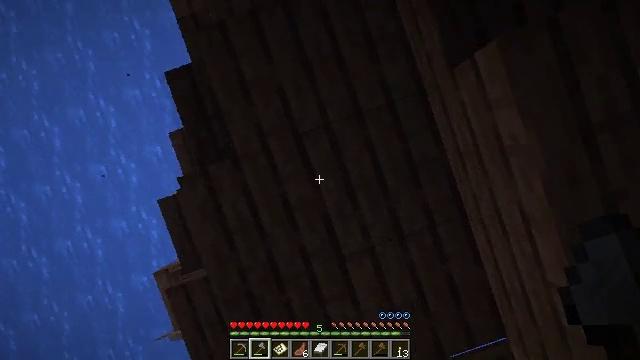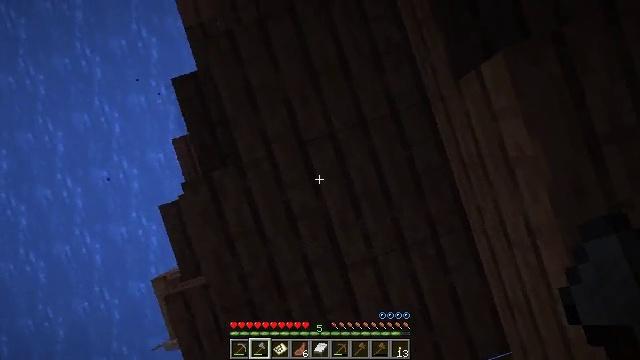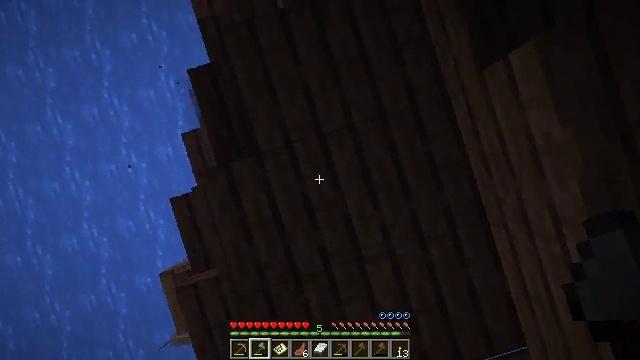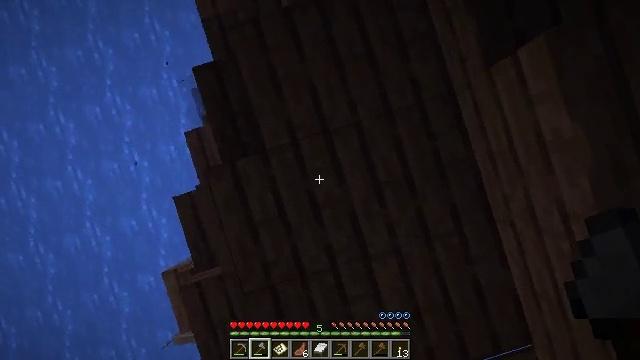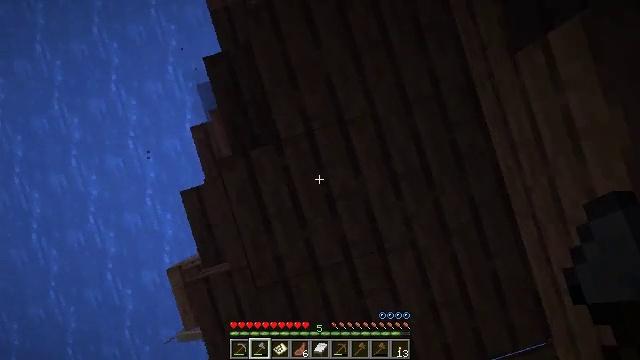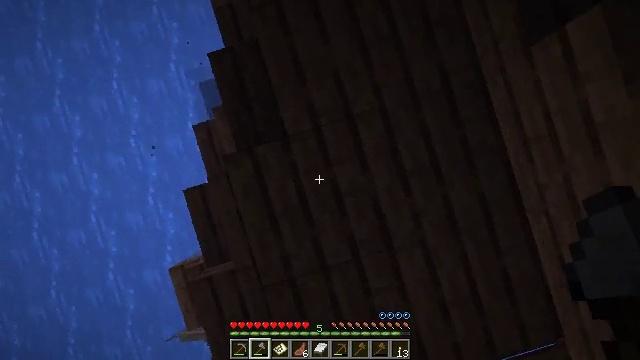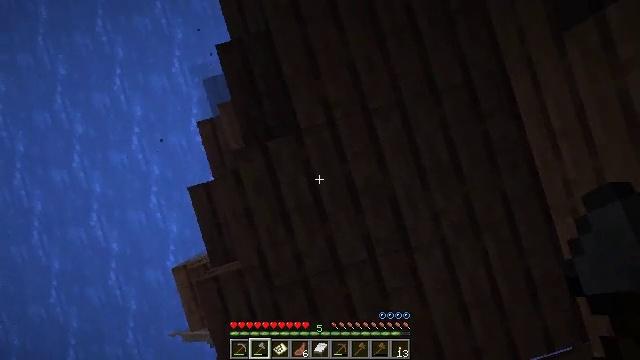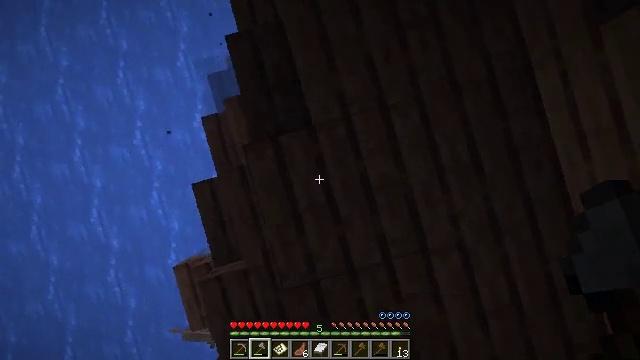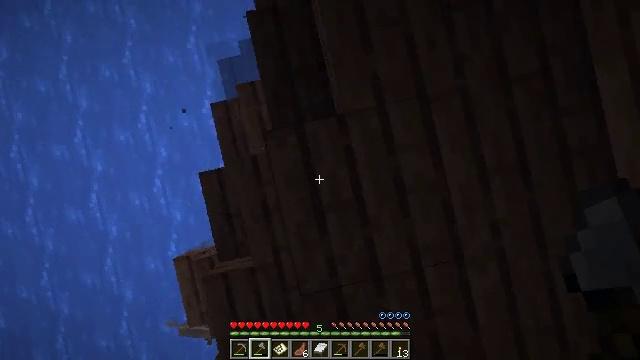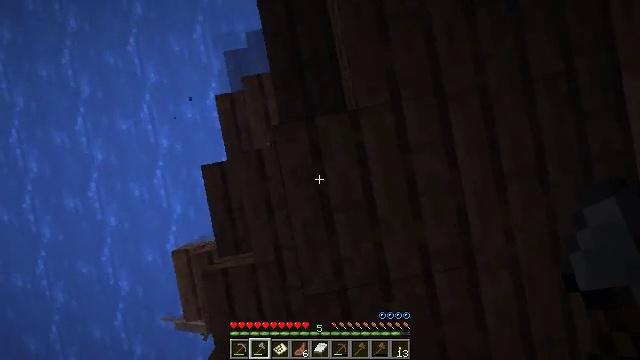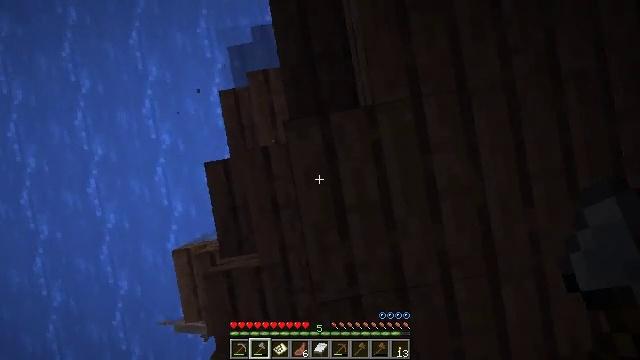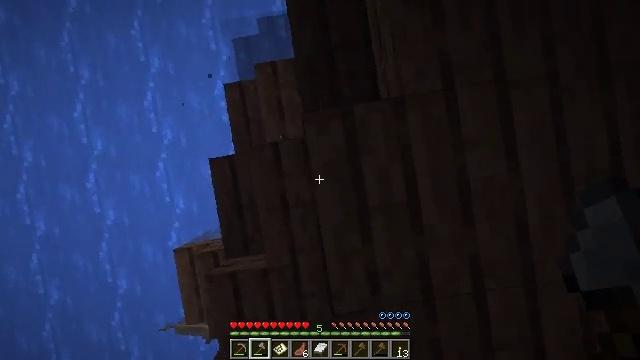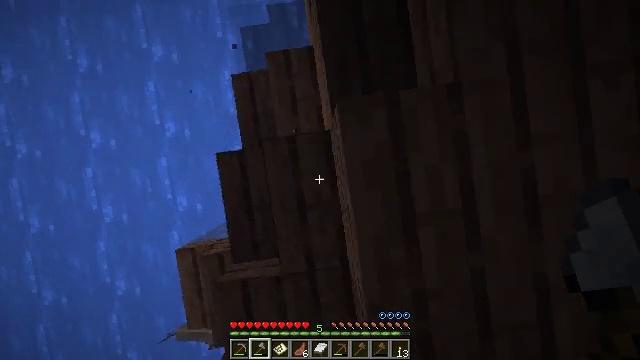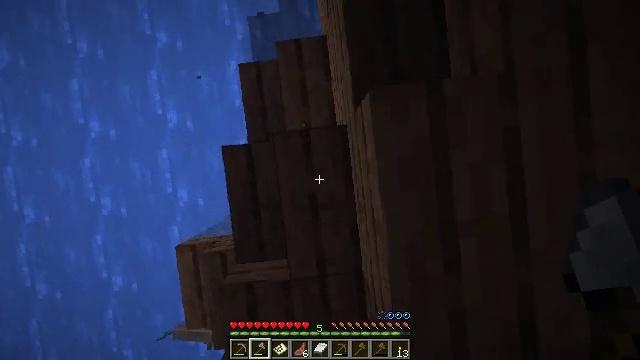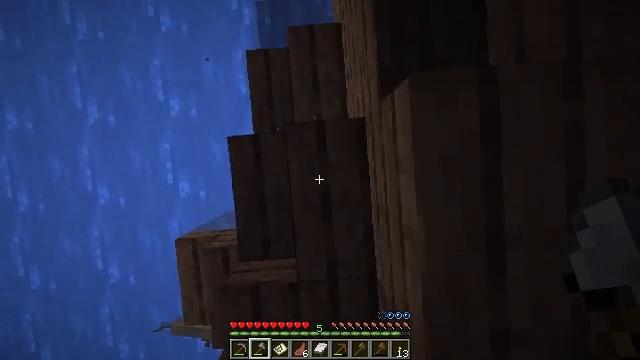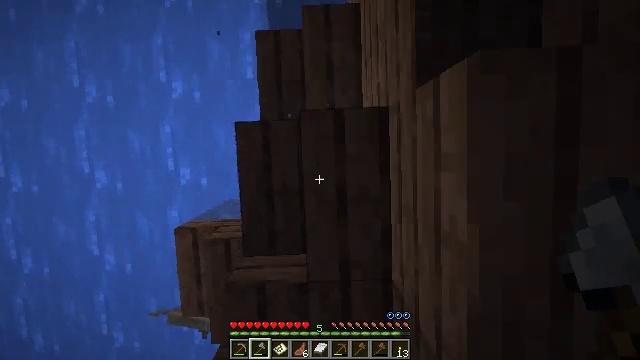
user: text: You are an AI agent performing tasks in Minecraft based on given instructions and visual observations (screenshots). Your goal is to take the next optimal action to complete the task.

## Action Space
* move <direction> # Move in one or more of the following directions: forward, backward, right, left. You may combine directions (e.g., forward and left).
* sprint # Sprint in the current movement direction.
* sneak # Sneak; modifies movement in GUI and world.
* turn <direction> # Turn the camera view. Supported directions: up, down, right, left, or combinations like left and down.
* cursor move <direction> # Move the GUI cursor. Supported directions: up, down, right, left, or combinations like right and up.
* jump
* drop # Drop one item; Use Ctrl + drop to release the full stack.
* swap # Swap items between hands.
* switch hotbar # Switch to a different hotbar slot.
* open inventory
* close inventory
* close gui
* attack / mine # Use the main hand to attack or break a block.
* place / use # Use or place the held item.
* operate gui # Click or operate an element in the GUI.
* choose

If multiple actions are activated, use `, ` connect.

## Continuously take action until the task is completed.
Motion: motion action
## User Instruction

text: Break the jungle planks to recycle them.
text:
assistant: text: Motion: move left, turn right and up
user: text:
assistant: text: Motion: move left
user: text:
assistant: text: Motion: move left, jump
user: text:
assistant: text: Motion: move left, jump
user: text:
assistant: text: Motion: move left, jump
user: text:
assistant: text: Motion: move left, jump
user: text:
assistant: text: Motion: move left, turn right, jump
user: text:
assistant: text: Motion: move left, turn right, jump
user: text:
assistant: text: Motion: move left, turn right, jump
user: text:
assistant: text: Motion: move left, jump
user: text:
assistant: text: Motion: move left, jump
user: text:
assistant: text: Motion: move left, jump
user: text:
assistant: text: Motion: move left, turn right, jump
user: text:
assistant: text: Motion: move left, turn right and down, jump
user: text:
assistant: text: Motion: move left, turn right and down, jump
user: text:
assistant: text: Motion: move left, turn right and down, jump
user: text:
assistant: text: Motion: move left, turn right and down, jump
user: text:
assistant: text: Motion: move left, turn right and down, jump
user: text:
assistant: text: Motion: move left, turn right and down, jump
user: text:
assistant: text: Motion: turn right and down, jump
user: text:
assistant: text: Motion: turn right and down, jump
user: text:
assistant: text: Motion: turn right and down, jump
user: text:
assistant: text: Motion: move back, turn right and down, jump
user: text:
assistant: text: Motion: move back, turn right and down, jump
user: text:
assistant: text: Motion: move back, turn right and down, jump
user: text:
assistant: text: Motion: move back, turn right and down, jump
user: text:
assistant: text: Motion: move back, turn right and down, jump
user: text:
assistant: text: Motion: move back and move left, turn right and down, jump
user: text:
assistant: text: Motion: move back and move left, turn right and down, jump
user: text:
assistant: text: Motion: move back and move left, turn right and down, jump